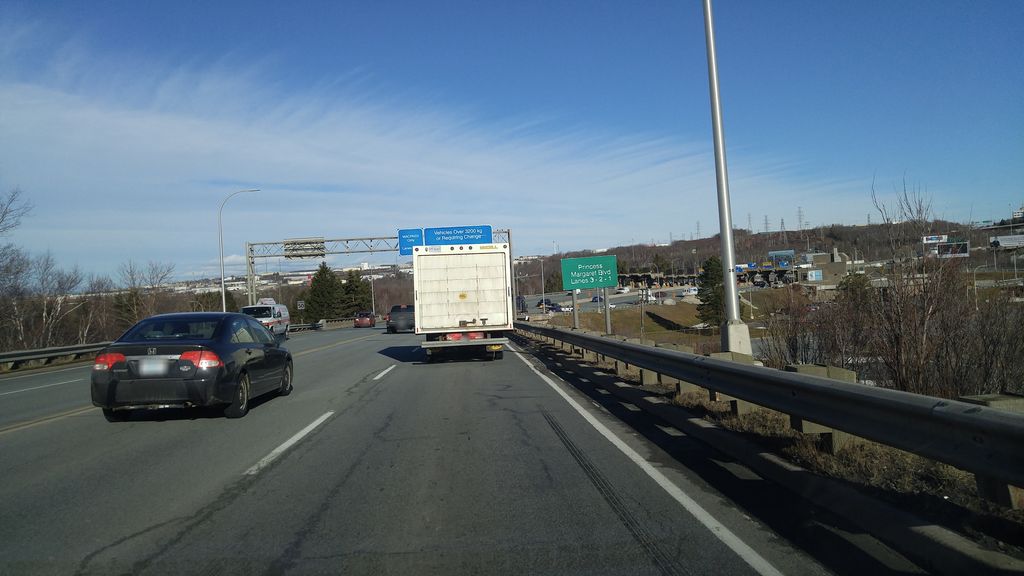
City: halifax